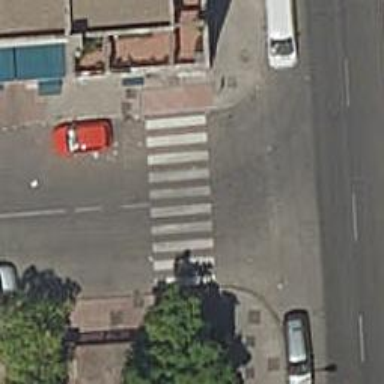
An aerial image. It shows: Uncontrolled road crossing.